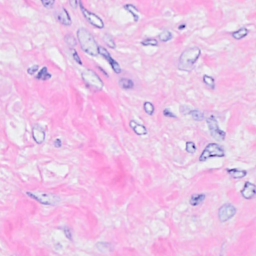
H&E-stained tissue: Breast